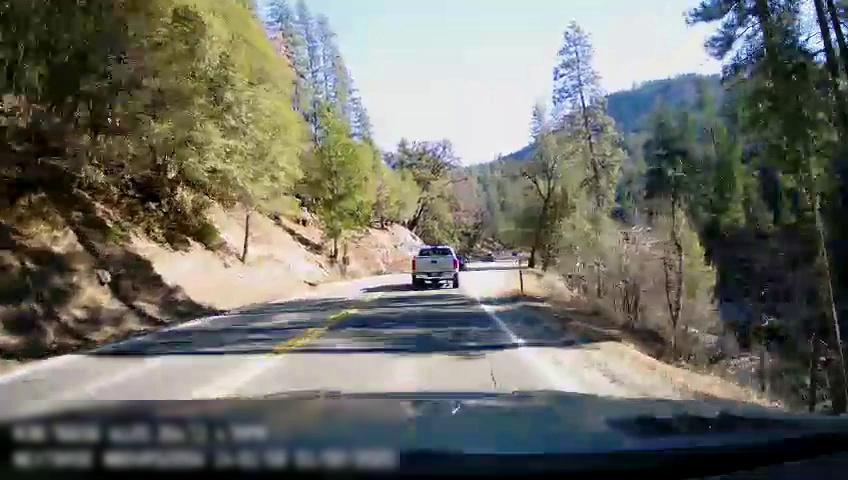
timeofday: Day
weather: Sunny
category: Drivable Space
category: Drivable Space
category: Vehicles | Truck
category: Vehicles | Car
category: Lanes | Opposite Lane
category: Lanes | Current Lane
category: Lanes | Opposite Lane
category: Lanes | Current Lane